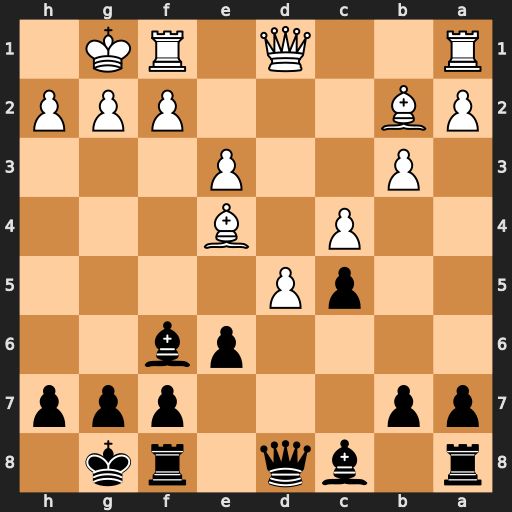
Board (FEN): r1bq1rk1/pp3ppp/4pb2/2pP4/2P1B3/1P2P3/PB3PPP/R2Q1RK1
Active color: b
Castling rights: -
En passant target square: -
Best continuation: Bxb2 Bxh7+ Kxh7